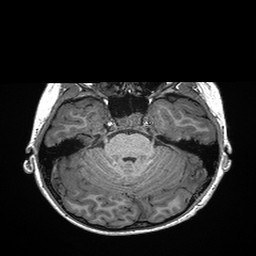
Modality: T1w
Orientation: coronal
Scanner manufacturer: siemens
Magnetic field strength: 3 T
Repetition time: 2.3 s
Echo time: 0.00298 s